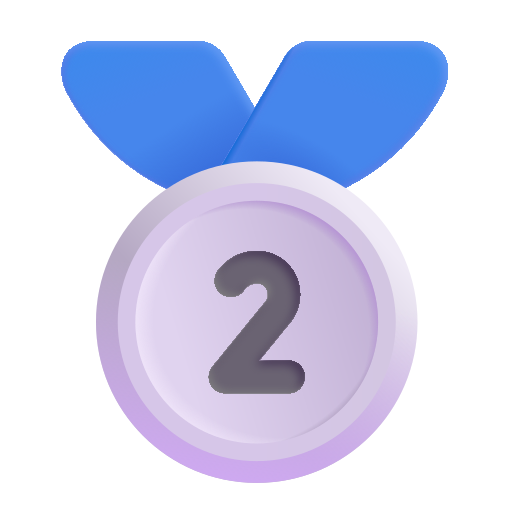
2nd place medal color